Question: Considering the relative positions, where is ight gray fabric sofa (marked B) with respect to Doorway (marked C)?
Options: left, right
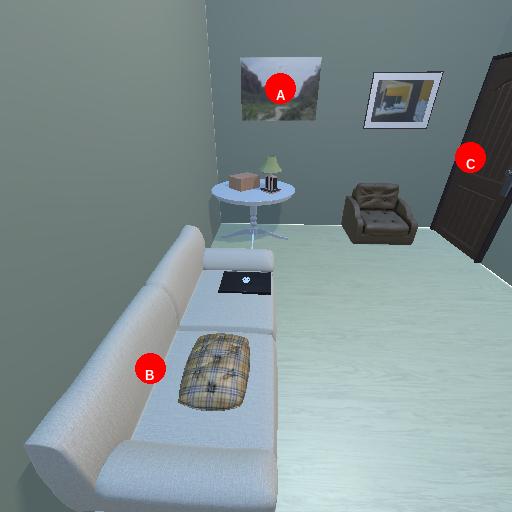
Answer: left